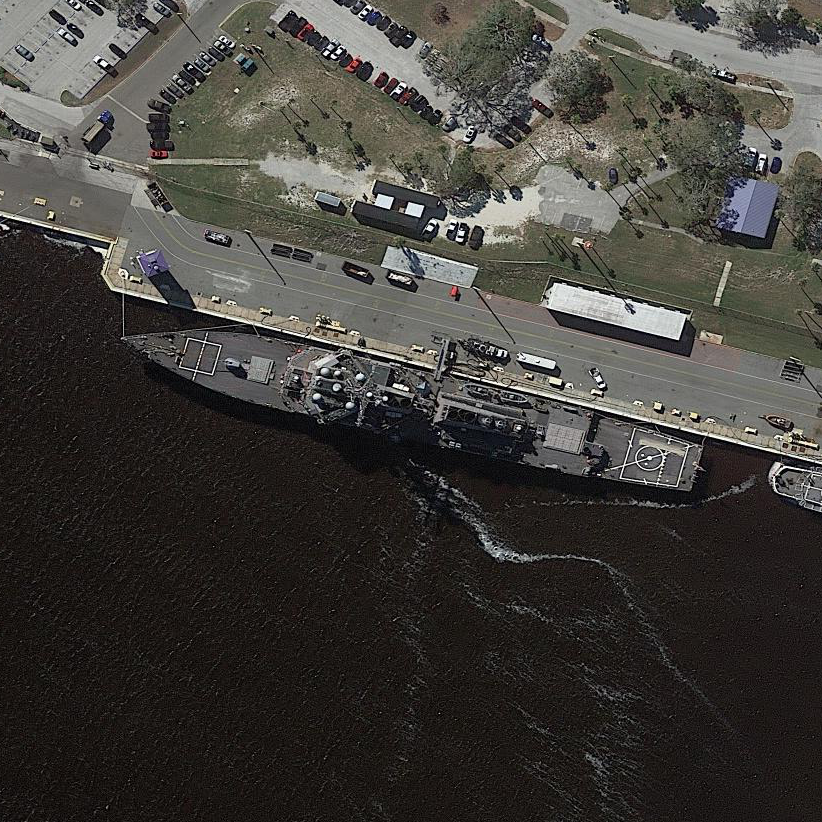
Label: Arleigh_Burke-class_destroyer